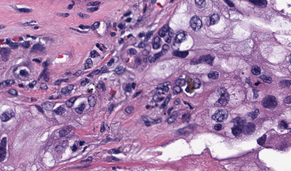
Tumor epithelial tissue: yes
Tumor-associated stroma tissue: yes
Normal tissue: no